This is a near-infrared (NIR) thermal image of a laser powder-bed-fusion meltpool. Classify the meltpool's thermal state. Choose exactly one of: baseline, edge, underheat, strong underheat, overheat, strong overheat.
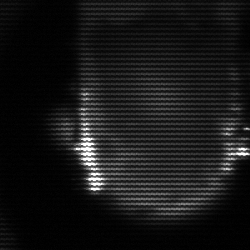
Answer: baseline